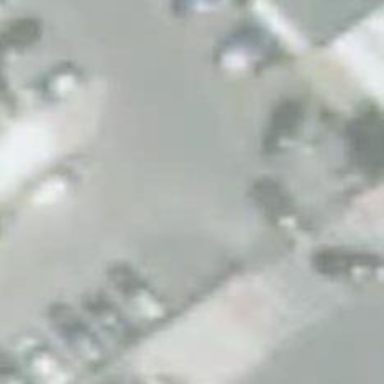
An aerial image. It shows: Road serving as parking aisle.